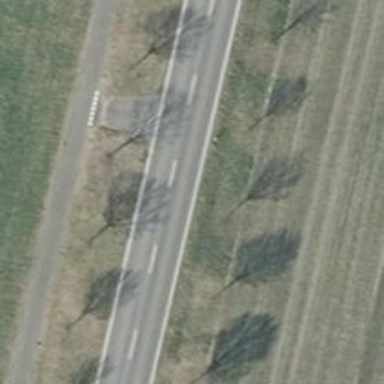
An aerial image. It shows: Deciduous broadleaved tree.